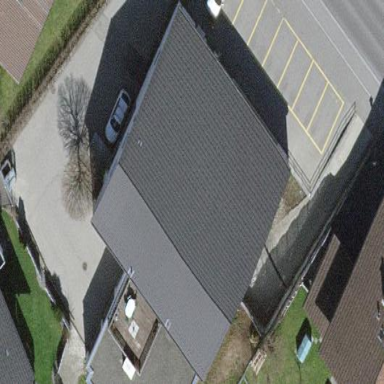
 while the building itself is light gray."